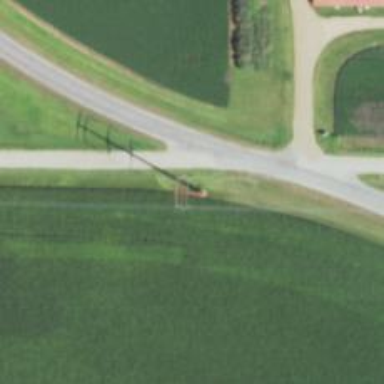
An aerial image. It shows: Power tower.